Question: In my Asp Application, I've to make one tool-tip or popup window if i mouse-over or click specific text respectively . message(tool-tip or popup window) is get from database table . Please help me to make it .

you can see the red circle in above image. if i mouse-over to that '4', have to see tooltip or popupwindow value get from table.
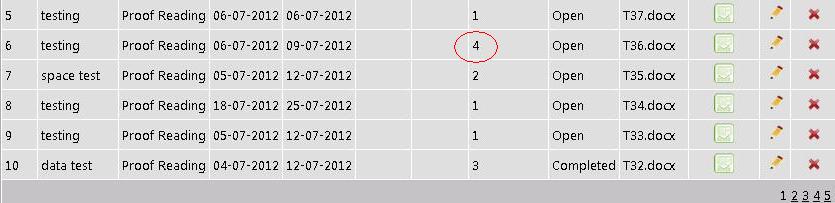
Answer: '''
In OnRowDataBound Event, you can make the paricular column as link...
e.Row.Cells[4].Text = "<a href= '#' style='cursor:pointer' onclick ='Popupwindow() class = 'linknormal'></a>";
'''
Above code used to call javascript function with name of popupwindow...when use click that particular column ...the javascript function will bw fired..
Javascript code:
'''
function popupwindow()
{
window.open(URL,name,specs,replace);
}
'''